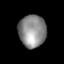
Tissue: lung
Cell type: Epithelial cells
Senescence score: 0.2326
Nuclear area (px): 864
Mean DAPI intensity: 140.057